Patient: sex M, age 30
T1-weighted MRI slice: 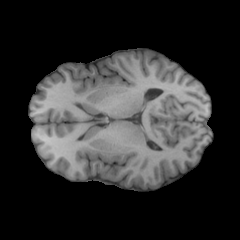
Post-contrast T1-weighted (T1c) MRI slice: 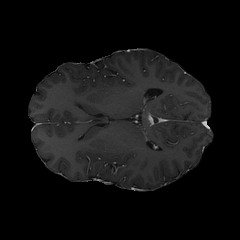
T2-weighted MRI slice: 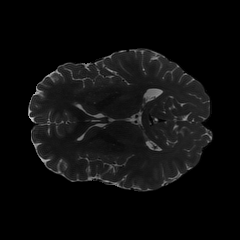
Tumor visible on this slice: no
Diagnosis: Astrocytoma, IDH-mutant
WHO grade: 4